Question: I have an 'adrotator' on my Asp.net Master Page
'''
<asp:AdRotator ID="adr" AdvertisementFile="~/Adrotator.xml" Width="180px" Height="200px"
runat="server" Target="_self" />
'''
I am using the following jquery for rotating ADS . However it is not able to detect the id of the Adrotator control
'''
$(document).ready(function () {
setInterval(function () {
$("[id$='adr']").load(location.href + "[id$='adr']", "" + Math.random() + "");
}, 5000);
});
'''
Note: I already tried using '$("[id$='adr']")' and '$('[id$='adr']')' and ''#adr''

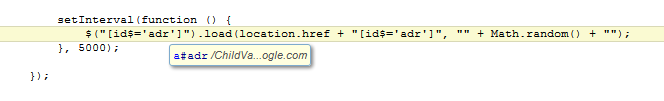
Answer: try using
'''
$('#<%=adr.ClientID%>').Load.....
'''
in asp.net code, use this id selectors: '$("#<%= adr.ClientID %>").Load...;' for server controls as client id may be changed by asp.net infrastructure